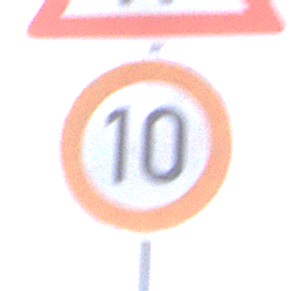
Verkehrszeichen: Geschwindigkeit10
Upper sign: EinseitigVerengteFahrbahnLinks
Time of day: Midday
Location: Outdoor (Nature)
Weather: PartlyCloudy
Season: NotSpecified
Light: Natural